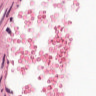
Metastatic tissue present: no